Aerial crown-view tile of a tropical tree (Barro Colorado Island, Panama), acquired 20240716:
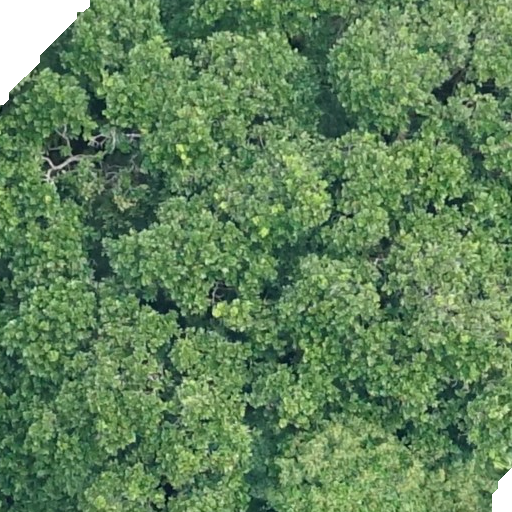
Species: Anacardium excelsum
GBIF accepted scientific name: Anacardium excelsum
Crown area: 642.421 m²